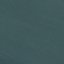
Land use / land cover class: SeaLake